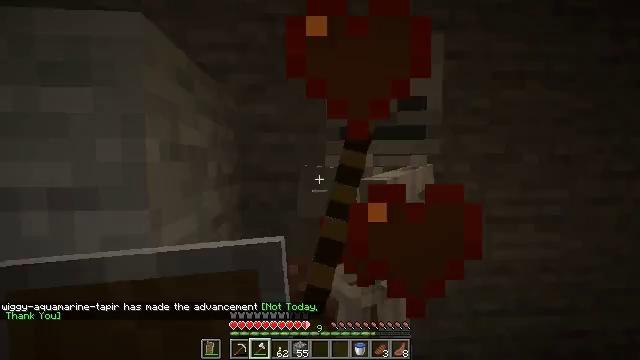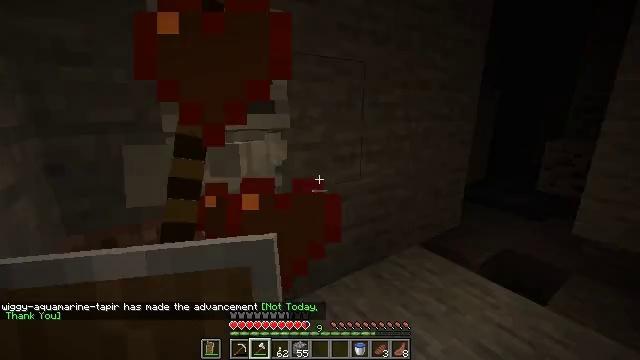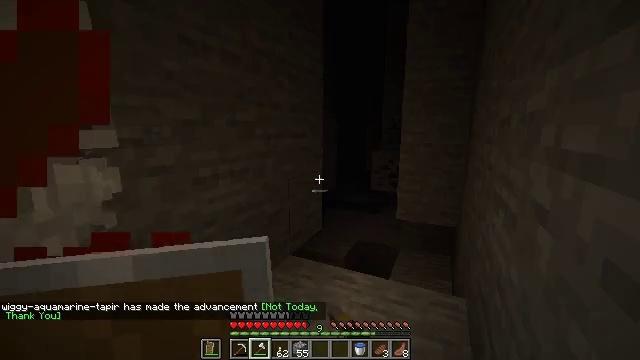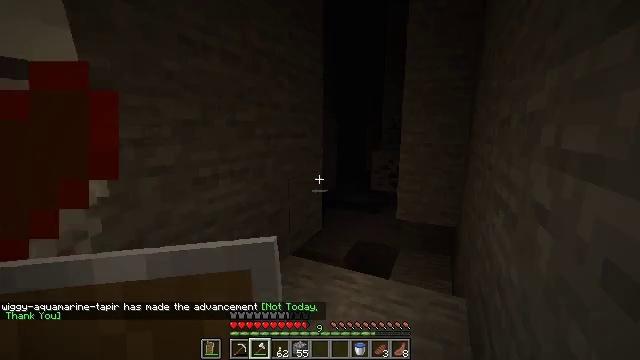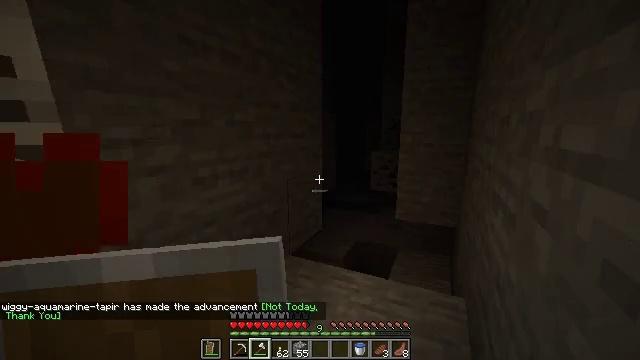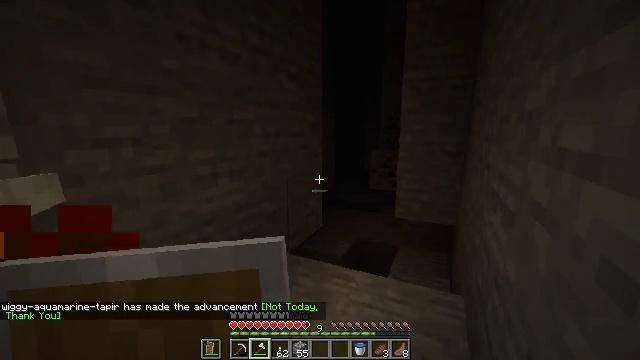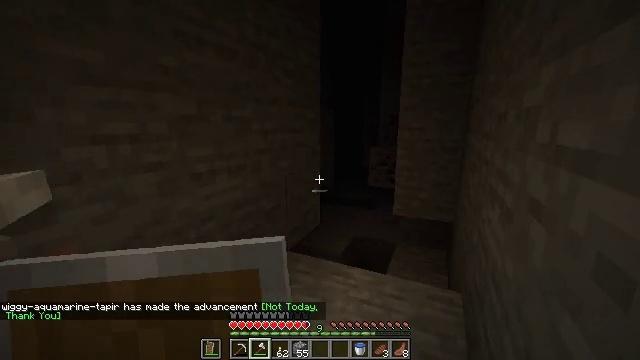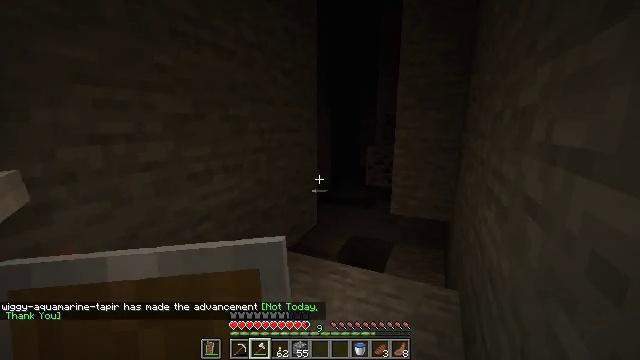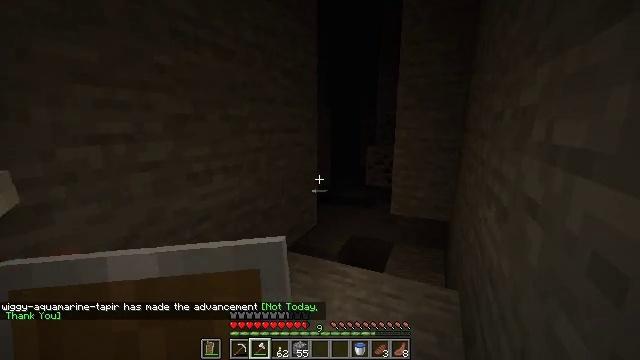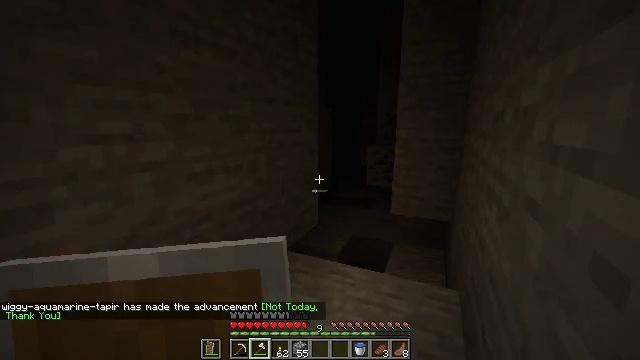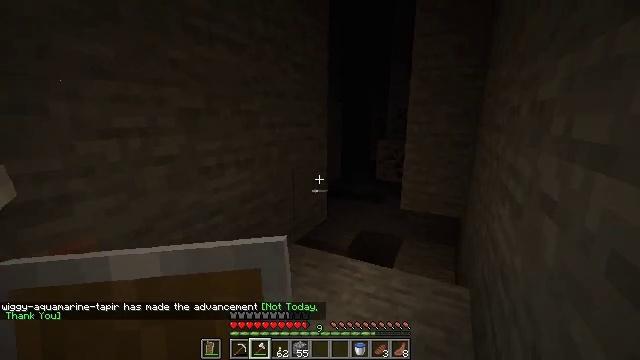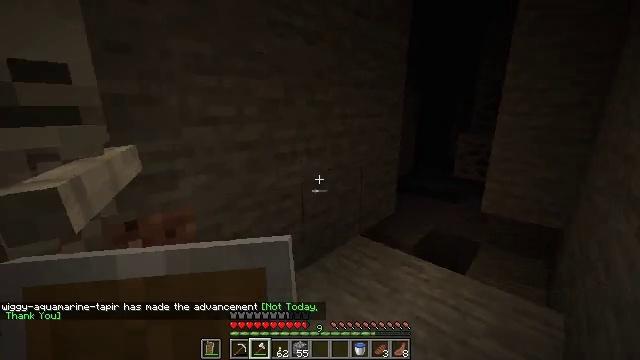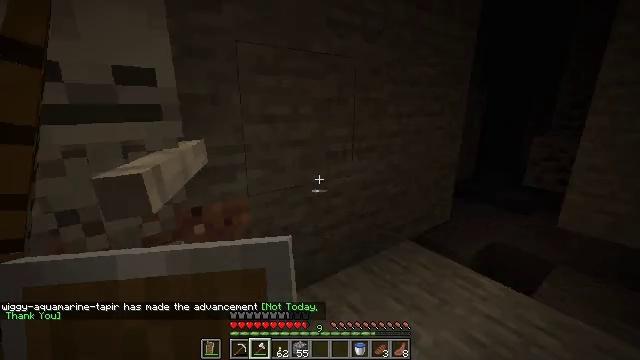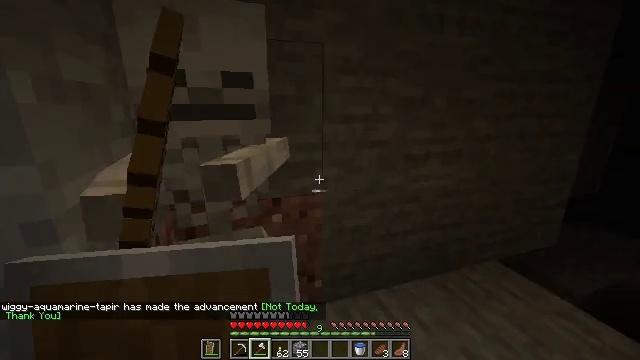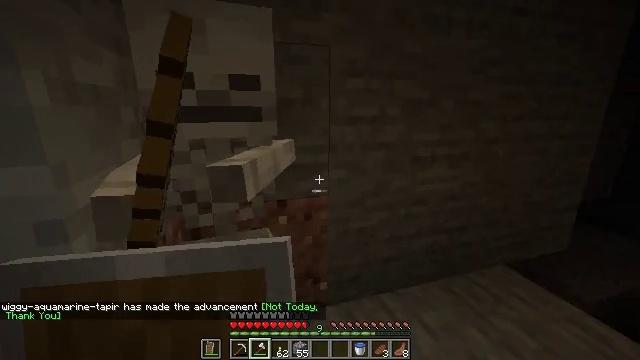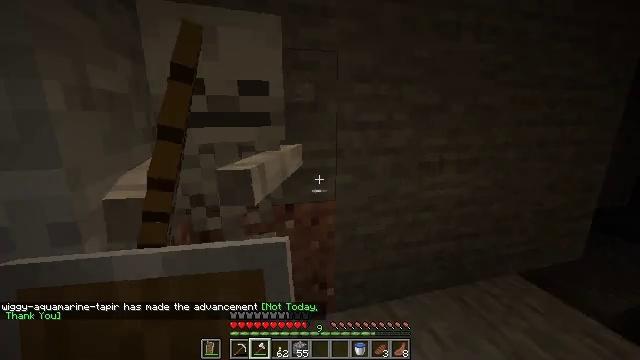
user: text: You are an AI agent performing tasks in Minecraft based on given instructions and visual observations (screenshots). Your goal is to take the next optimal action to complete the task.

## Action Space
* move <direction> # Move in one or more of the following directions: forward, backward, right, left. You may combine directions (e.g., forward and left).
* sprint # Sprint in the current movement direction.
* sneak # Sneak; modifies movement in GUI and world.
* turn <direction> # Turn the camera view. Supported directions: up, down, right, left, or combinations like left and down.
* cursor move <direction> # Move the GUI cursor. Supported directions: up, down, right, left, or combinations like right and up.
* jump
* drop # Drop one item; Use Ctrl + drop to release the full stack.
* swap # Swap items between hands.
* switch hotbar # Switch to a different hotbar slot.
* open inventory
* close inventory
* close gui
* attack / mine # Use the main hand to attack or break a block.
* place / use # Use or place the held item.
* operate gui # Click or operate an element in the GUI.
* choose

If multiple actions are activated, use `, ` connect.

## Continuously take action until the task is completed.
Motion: motion action
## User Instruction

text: Kill a skeleton.
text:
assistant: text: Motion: attack / mine
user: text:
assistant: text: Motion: turn right and up, attack / mine
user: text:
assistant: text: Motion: no_op
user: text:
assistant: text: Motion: no_op
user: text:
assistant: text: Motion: no_op
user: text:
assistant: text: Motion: no_op
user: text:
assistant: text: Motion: no_op
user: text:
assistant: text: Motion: no_op
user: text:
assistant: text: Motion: no_op
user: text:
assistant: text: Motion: turn left and down
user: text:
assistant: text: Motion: turn left and down
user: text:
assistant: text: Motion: turn left
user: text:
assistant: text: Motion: turn left
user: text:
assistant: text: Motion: turn left
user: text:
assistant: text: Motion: turn left and up, attack / mine
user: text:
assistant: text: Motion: turn left and up, attack / mine
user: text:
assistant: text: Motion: turn left and up, attack / mine
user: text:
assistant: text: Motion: turn left and up
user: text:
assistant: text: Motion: no_op
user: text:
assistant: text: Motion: no_op
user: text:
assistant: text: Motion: no_op
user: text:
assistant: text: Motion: attack / mine
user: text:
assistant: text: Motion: attack / mine
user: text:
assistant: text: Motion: attack / mine
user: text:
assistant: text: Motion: no_op
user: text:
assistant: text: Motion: no_op
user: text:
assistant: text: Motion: no_op